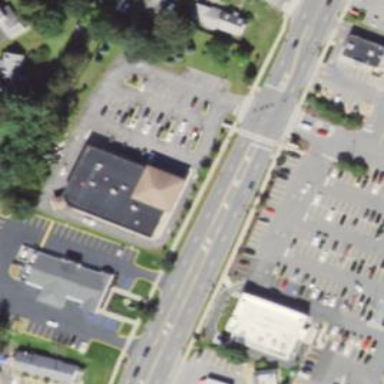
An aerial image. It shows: Retail building.